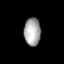
Tissue: prostate
Cell type: Fibroblasts
Senescence score: 0.8757
Nuclear area (px): 451
Mean DAPI intensity: 167.308